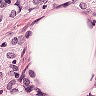
Metastatic tissue present: yes